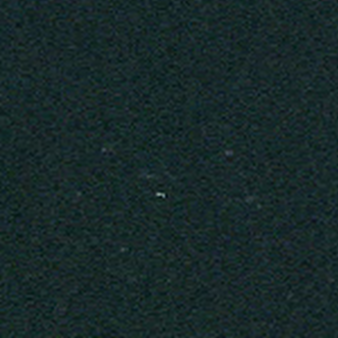
Label: other